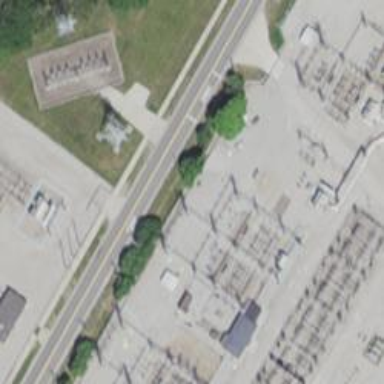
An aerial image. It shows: Lattice structure tower used for power distribution.